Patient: sex F, age 48
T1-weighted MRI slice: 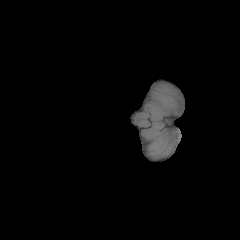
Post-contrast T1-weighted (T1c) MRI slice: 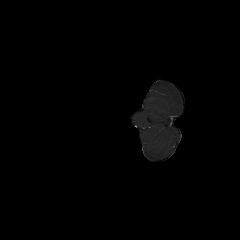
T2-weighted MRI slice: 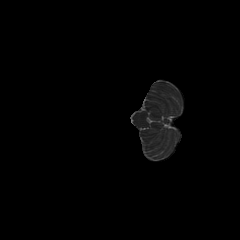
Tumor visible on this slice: no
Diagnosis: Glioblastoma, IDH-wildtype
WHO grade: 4